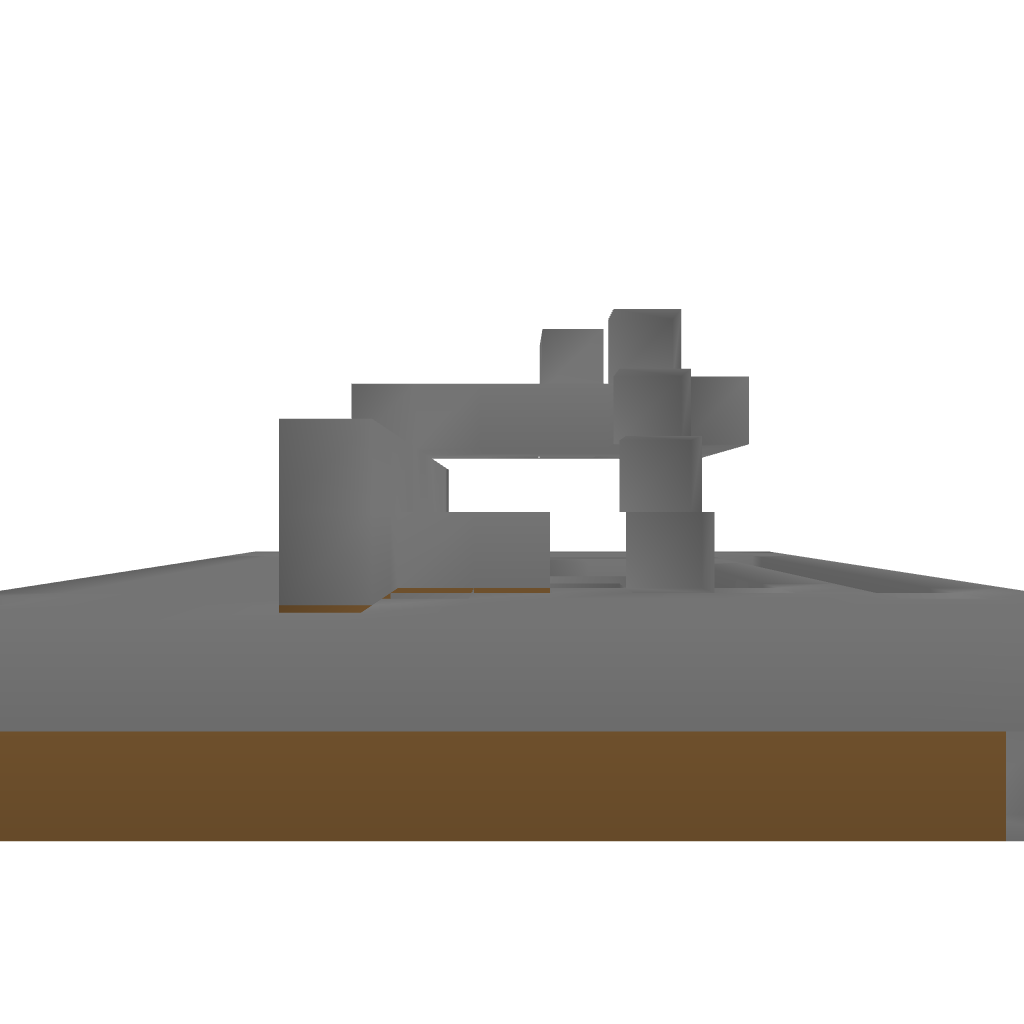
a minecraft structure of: redstone hidden double doors bad low quality